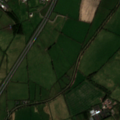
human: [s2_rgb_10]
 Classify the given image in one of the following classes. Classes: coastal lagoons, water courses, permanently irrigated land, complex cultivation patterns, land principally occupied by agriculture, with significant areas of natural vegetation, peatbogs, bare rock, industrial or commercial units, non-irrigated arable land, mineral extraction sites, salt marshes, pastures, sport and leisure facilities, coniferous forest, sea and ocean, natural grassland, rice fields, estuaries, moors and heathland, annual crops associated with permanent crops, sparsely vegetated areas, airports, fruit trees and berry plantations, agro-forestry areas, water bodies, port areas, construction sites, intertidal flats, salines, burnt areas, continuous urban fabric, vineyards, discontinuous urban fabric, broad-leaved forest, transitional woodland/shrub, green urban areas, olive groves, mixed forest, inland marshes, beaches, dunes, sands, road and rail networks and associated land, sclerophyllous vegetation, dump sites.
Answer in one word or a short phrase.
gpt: road and rail networks and associated land, non-irrigated arable land, pastures